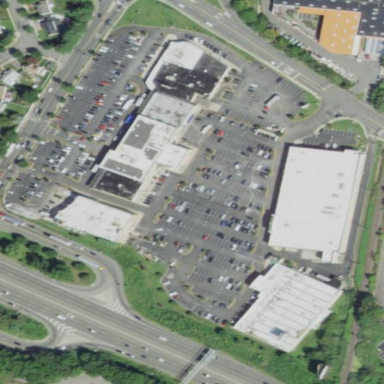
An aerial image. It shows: Retail area.